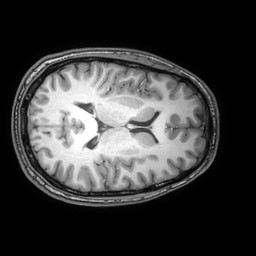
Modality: T1w
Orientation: axial
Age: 19
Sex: male
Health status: healthy
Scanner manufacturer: philips
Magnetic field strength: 3 T
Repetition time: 0.0079 s
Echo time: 0.0035 s